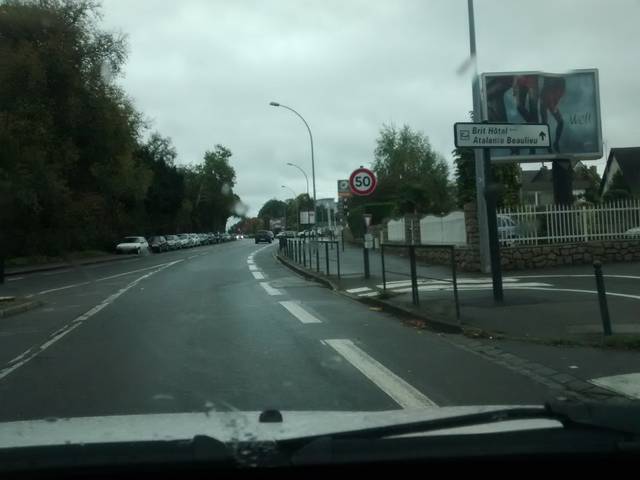
Region: France
Coordinates: 48.128, -1.651